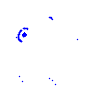
Particle: electron